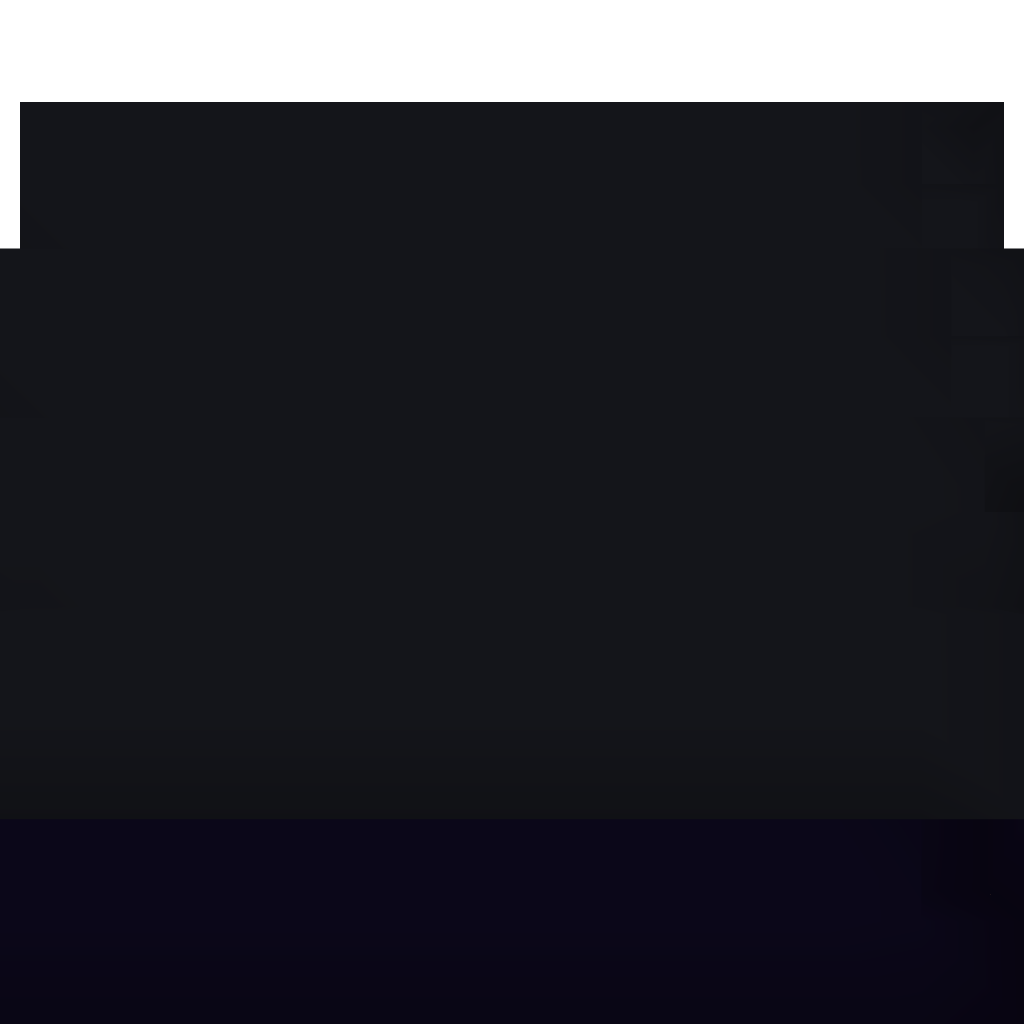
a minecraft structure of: Carnival Game #3 (Fortune Teller)